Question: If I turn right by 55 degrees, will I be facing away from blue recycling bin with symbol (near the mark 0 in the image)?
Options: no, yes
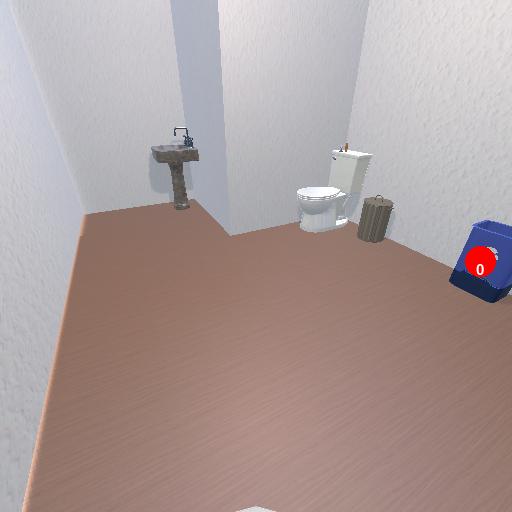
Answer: no